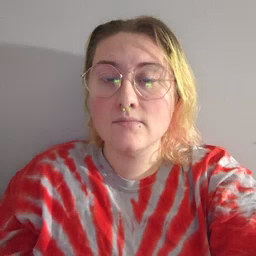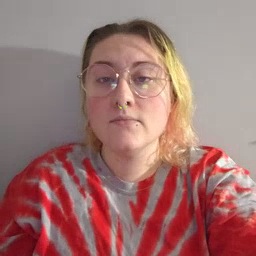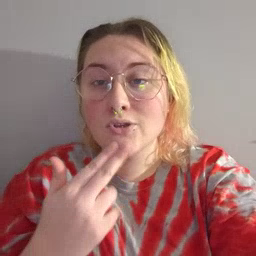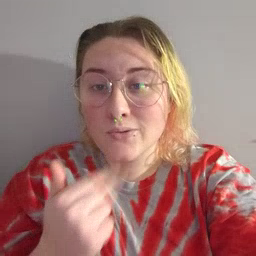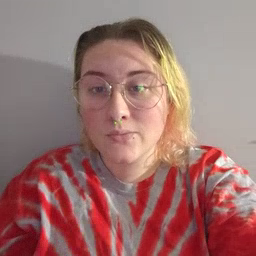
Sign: cute